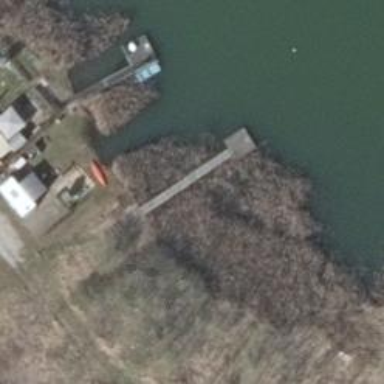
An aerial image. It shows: Man-made pier.